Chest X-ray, PA view. Patient: 40 years old, sex M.
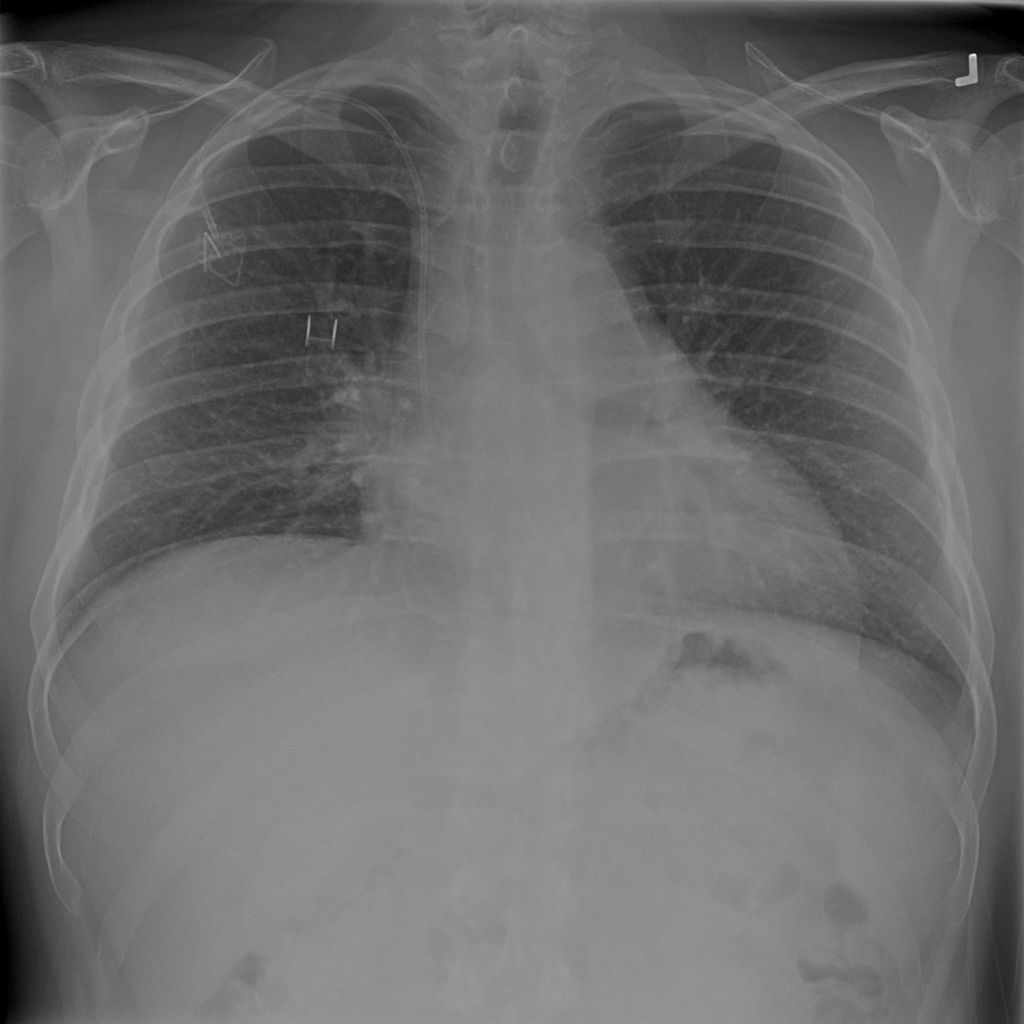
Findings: No Finding